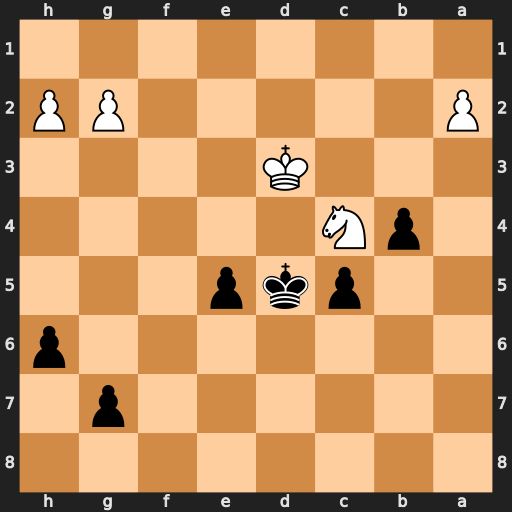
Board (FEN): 8/6p1/7p/2pkp3/1pN5/3K4/P5PP/8
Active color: b
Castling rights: -
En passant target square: -
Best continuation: e4+ Ke3 Kxc4